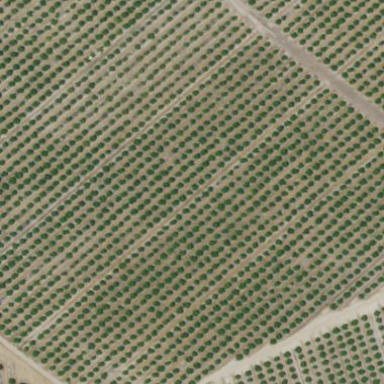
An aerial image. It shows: Orchard.